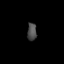
Tissue: prostate
Cell type: T cells
Senescence score: 0.699
Nuclear area (px): 159
Mean DAPI intensity: 76.503